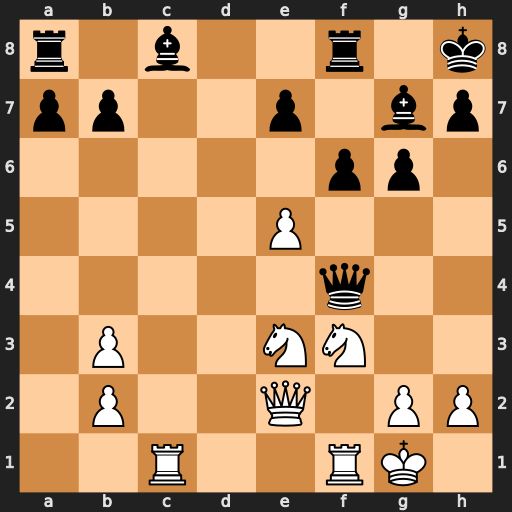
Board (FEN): r1b2r1k/pp2p1bp/5pp1/4P3/5q2/1P2NN2/1P2Q1PP/2R2RK1
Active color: w
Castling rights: -
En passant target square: -
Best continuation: Rc4 Qh6 Rh4 Qxh4 Nxh4